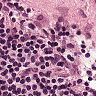
Metastatic tissue present: no